Question: I'm still learning MVC and I don't know if it's possible or not, but I want to display other views ViewBag data from controller to another view.
For Example:

How can I display 'ViewBag.Message' to 'Index.cshtml' View.
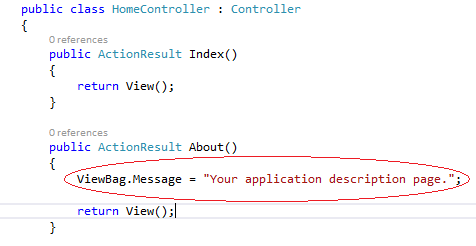
Answer: If you just want to use the same string to send to both views you can do this:
'''
public class HomeController : Controller
{
const string SomeMessage = "Your application description page.";
public ActionResult Index()
{
ViewBag.Message = SomeMessage;
return View();
}
public ActionResult About()
{
ViewBag.Message = SomeMessage;
return View();
}
}
'''
If you want to pass a string from the About page to the Index page you can do it by allowing the index page to accept a parameter, which you can pass in the querystring on a link to the index from the about page:
Home Controller
'''
public class HomeController : Controller
{
public ActionResult Index(string message)
{
ViewBag.Message = message;
return View();
}
public ActionResult About()
{
ViewBag.Message = "Your application description page.";
return View();
}
}
'''
About.cshtml
'''
@Html.ActionLink("Link to index", "Index", new {message = ViewBag.Message})
'''
Index.cshtml
'''
@Html.DisplayFor(ViewBag.Message)
'''
However the idea of sharing variables between views doesn't really make sense in the MVC concept. When you go to a URL you invoke a controller. This controller prepares some data (possibly pulling back data in the form of a model/models), which it passes to a view. The view then renders this data onto a page which is returned to the user.
You may wish to look at this site to learn more about MVC and get a better idea of these concepts: <URL>